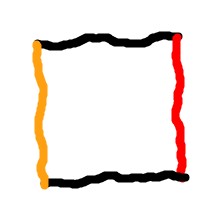
Shape: square